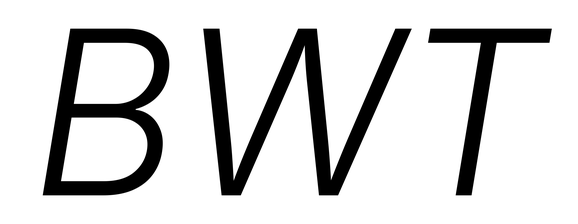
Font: Inter-Italic_Light_Italic